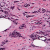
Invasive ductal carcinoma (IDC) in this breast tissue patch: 0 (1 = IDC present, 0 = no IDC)